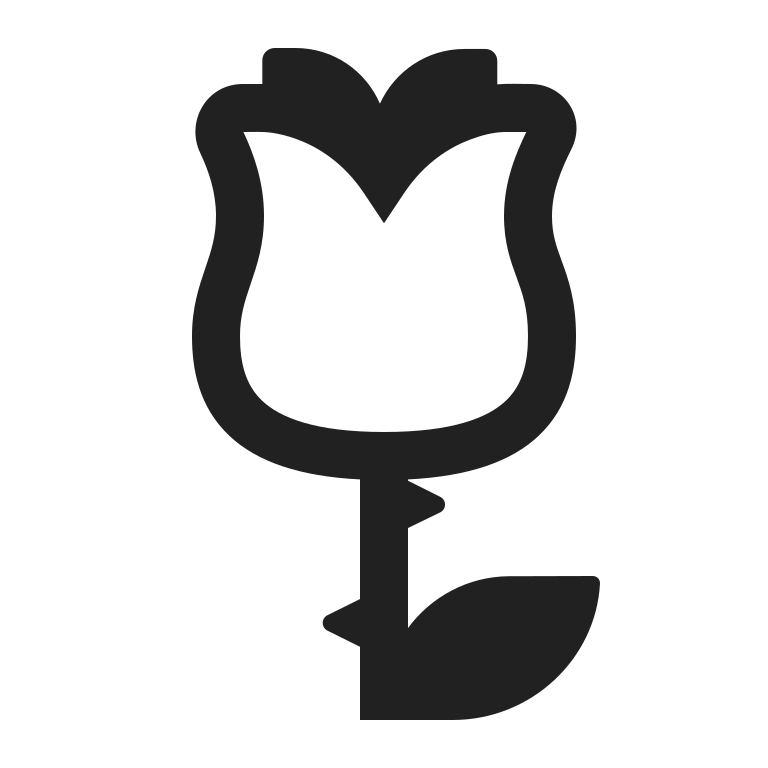
rose high contrast